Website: apple-inc
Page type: account-selection
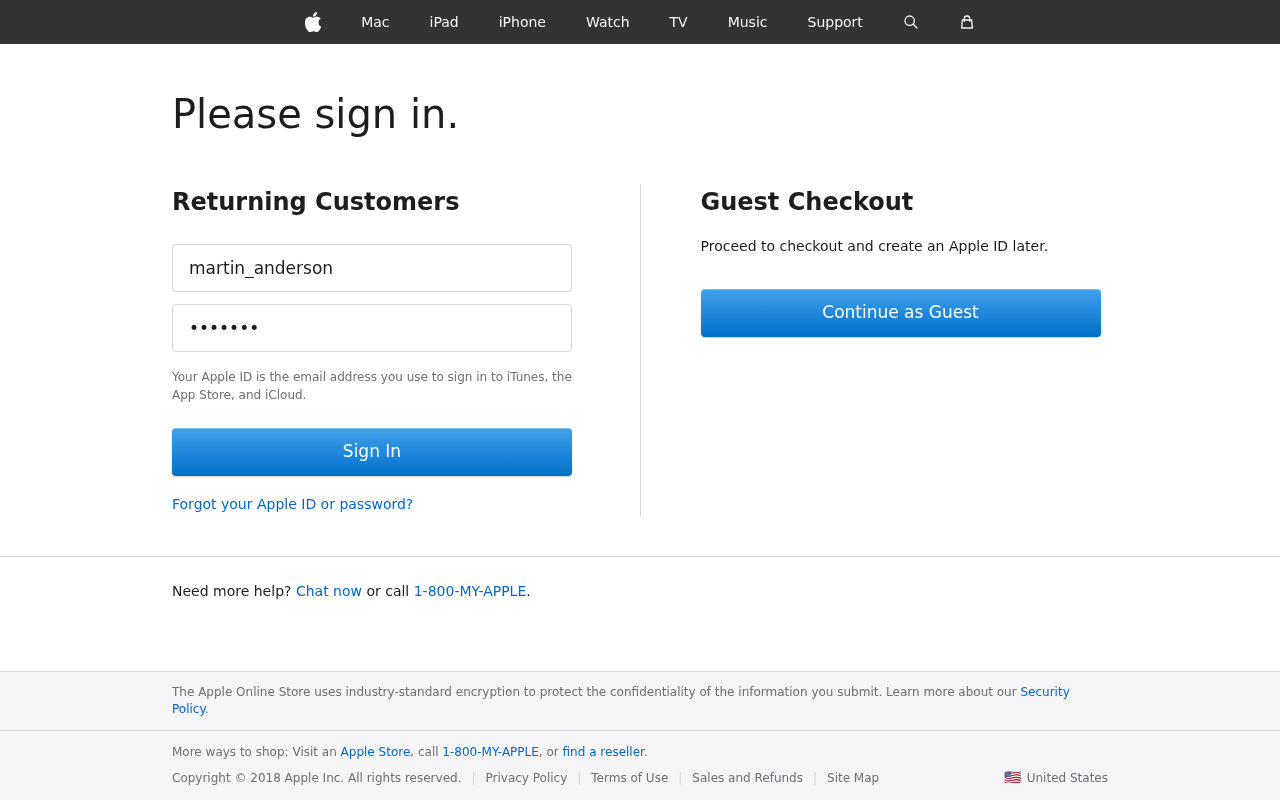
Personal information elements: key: PII_LOGIN_USERNAME
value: martin_anderson